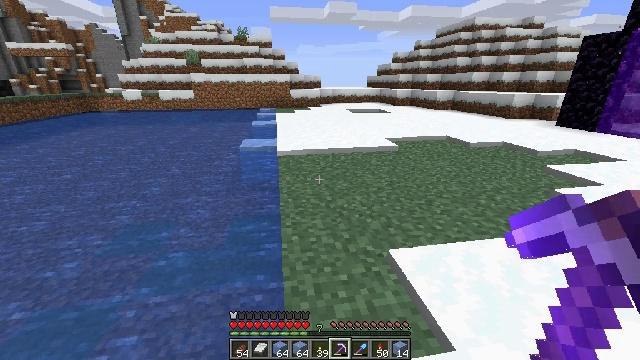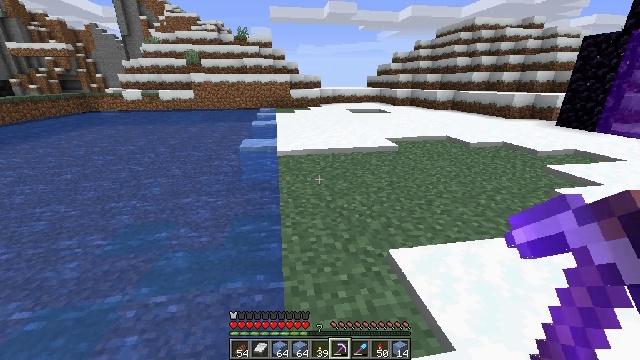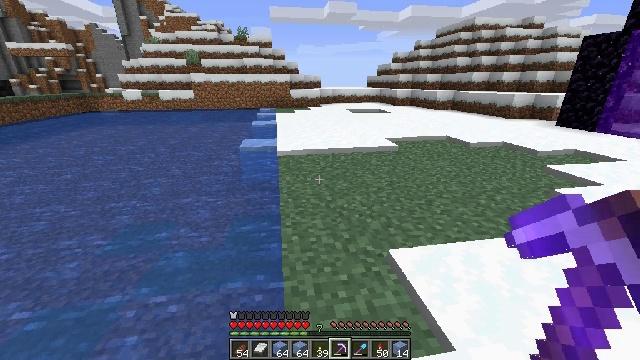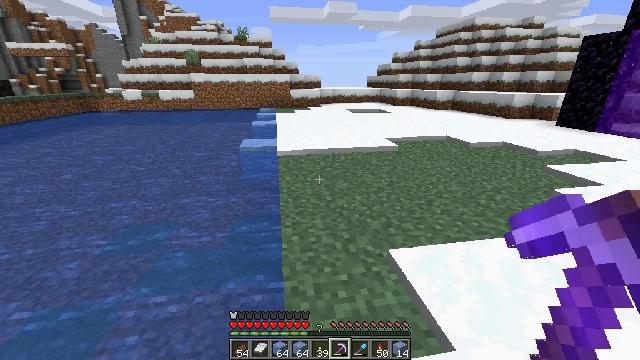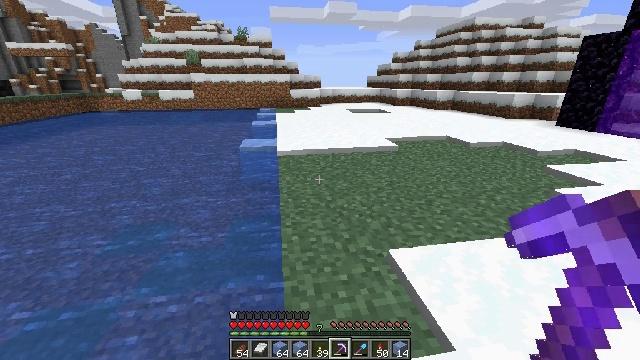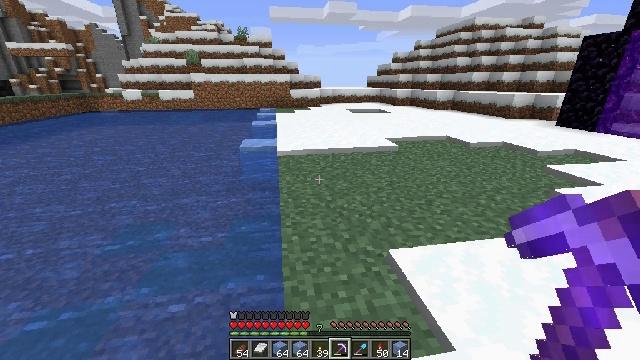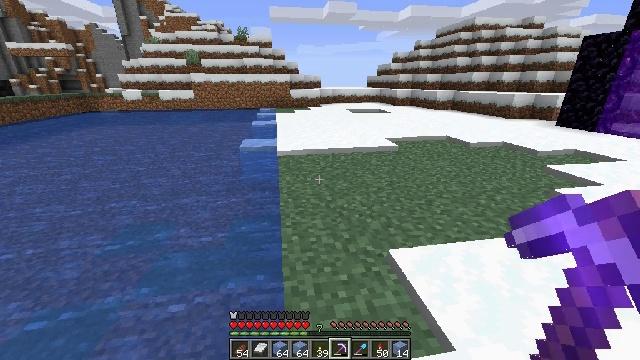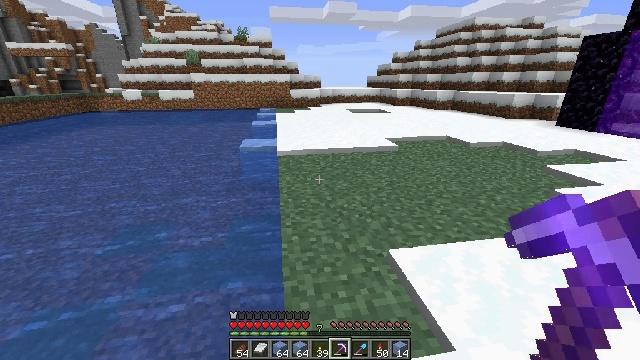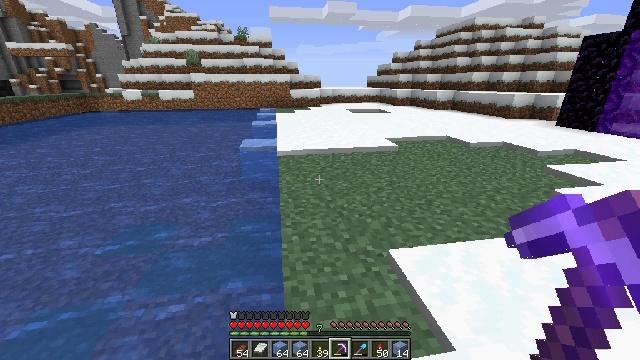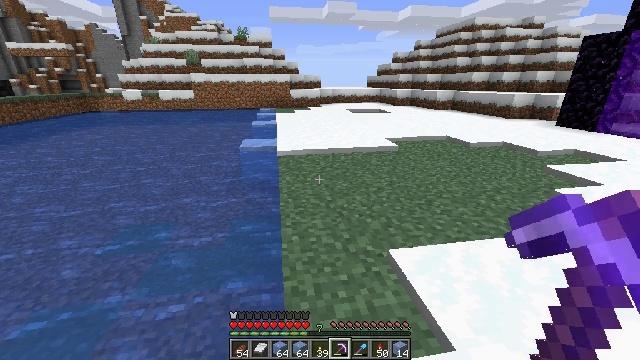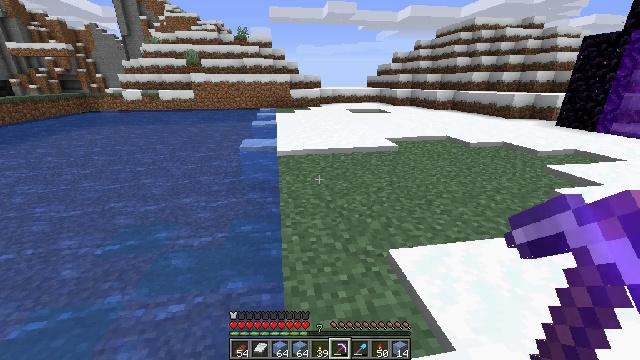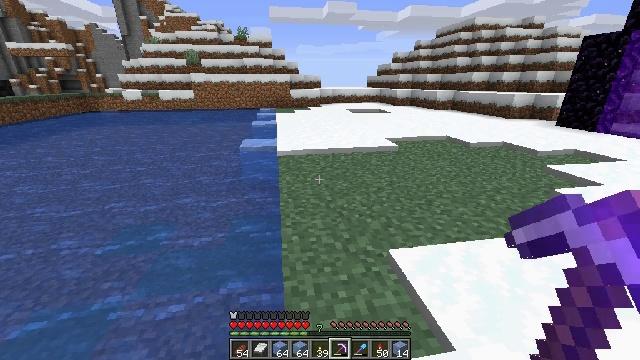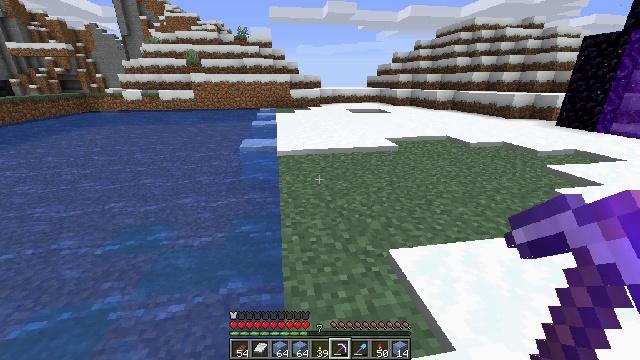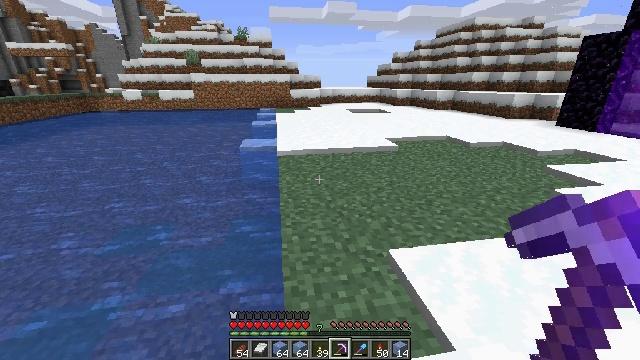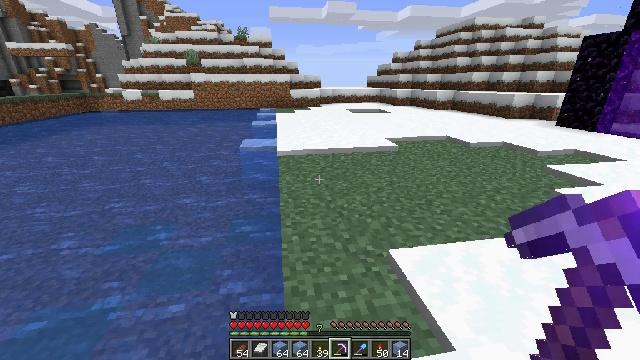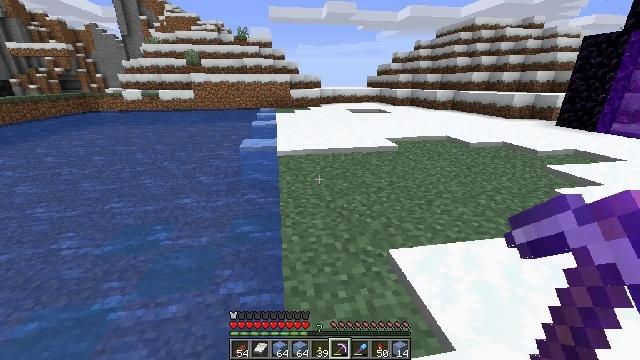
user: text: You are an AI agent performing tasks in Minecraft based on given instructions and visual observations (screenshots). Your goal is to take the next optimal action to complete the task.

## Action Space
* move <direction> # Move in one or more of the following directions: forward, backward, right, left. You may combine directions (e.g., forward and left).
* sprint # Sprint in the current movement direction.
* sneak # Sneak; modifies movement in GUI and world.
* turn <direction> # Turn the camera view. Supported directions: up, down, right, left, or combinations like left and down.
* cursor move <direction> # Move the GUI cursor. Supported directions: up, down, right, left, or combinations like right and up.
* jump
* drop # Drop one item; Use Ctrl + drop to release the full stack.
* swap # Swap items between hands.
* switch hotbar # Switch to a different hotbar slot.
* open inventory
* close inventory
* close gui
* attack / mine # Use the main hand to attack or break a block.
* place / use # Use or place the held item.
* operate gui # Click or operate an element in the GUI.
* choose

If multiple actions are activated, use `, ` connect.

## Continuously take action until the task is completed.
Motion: motion action
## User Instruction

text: Mine ice to use in an ice pathway.
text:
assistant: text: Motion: no_op
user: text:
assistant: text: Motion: no_op
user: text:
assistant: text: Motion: no_op
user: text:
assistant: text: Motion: no_op
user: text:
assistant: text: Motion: no_op
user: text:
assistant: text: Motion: no_op
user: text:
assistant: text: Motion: no_op
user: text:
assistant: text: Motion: no_op
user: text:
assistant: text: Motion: no_op
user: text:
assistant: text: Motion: no_op
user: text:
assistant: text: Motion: no_op
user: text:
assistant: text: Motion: no_op
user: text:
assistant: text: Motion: no_op
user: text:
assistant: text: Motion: no_op
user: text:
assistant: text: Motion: no_op
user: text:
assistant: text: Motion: no_op
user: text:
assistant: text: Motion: no_op
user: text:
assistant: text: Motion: no_op
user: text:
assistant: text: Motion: no_op
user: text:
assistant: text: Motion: no_op
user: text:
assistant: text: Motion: no_op
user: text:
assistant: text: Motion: no_op
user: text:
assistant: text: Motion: no_op
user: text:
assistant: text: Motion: no_op
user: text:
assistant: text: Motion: no_op
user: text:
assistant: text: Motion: no_op
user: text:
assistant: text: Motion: no_op
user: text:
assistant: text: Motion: no_op
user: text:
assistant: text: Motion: no_op
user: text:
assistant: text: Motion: no_op